Question: I need to center a image of width '1400px' inside a width '960px' div, and hide 220px for left and 220px for right.

'''
<div style="width:960px;">
<img src="src" style="width:1400px" />
</div>
'''
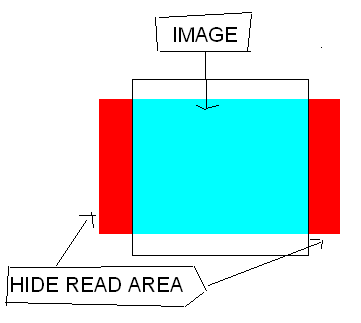
Answer: This is pretty simple with the following CSS:
'''
#wrapper {
position: relative;
overflow: hidden;
width: 960px;
height: 400px;
}
#wrapper img {
position: absolute;
left: -220px;
width: 1400px;
}
'''
If you don't know the height, you would probably want to use either a negative left margin, or position: relative.
'''
#wrapper {
overflow: hidden;
width: 960px;
}
#wrapper img {
position: relative;
left: -220px;
display: block;
}
'''
If the size of your image is dynamic, you could try something like this:
'''
#wrapper {
width: 960px;
overflow: hidden;
}
#wrapper .inner {
width: 10000px;
position: relative;
left: -4520px; /* 5000 minus half the wrapper width */
}
#wrapper .inner img {
display: block;
margin: 0 auto;
}
'''
Note that this requires an extra wrapper, '.inner'.